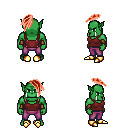
a pixel art fantasy rpg character, male body template, orc, green skin, maroon pirate shirt, magenta pants, red long mohawk hairstyle, cloth bracers, gold boots, four views (front, back, left, right), 2x2 character sprite sheet, small pixel art, hard edges, no anti-aliasing